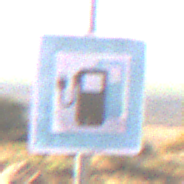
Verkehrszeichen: LadestationFuerElektrofahrzeuge
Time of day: MorningAfternoon
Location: Outdoor (Nature)
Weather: Clear
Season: NotSpecified
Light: Natural